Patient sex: F
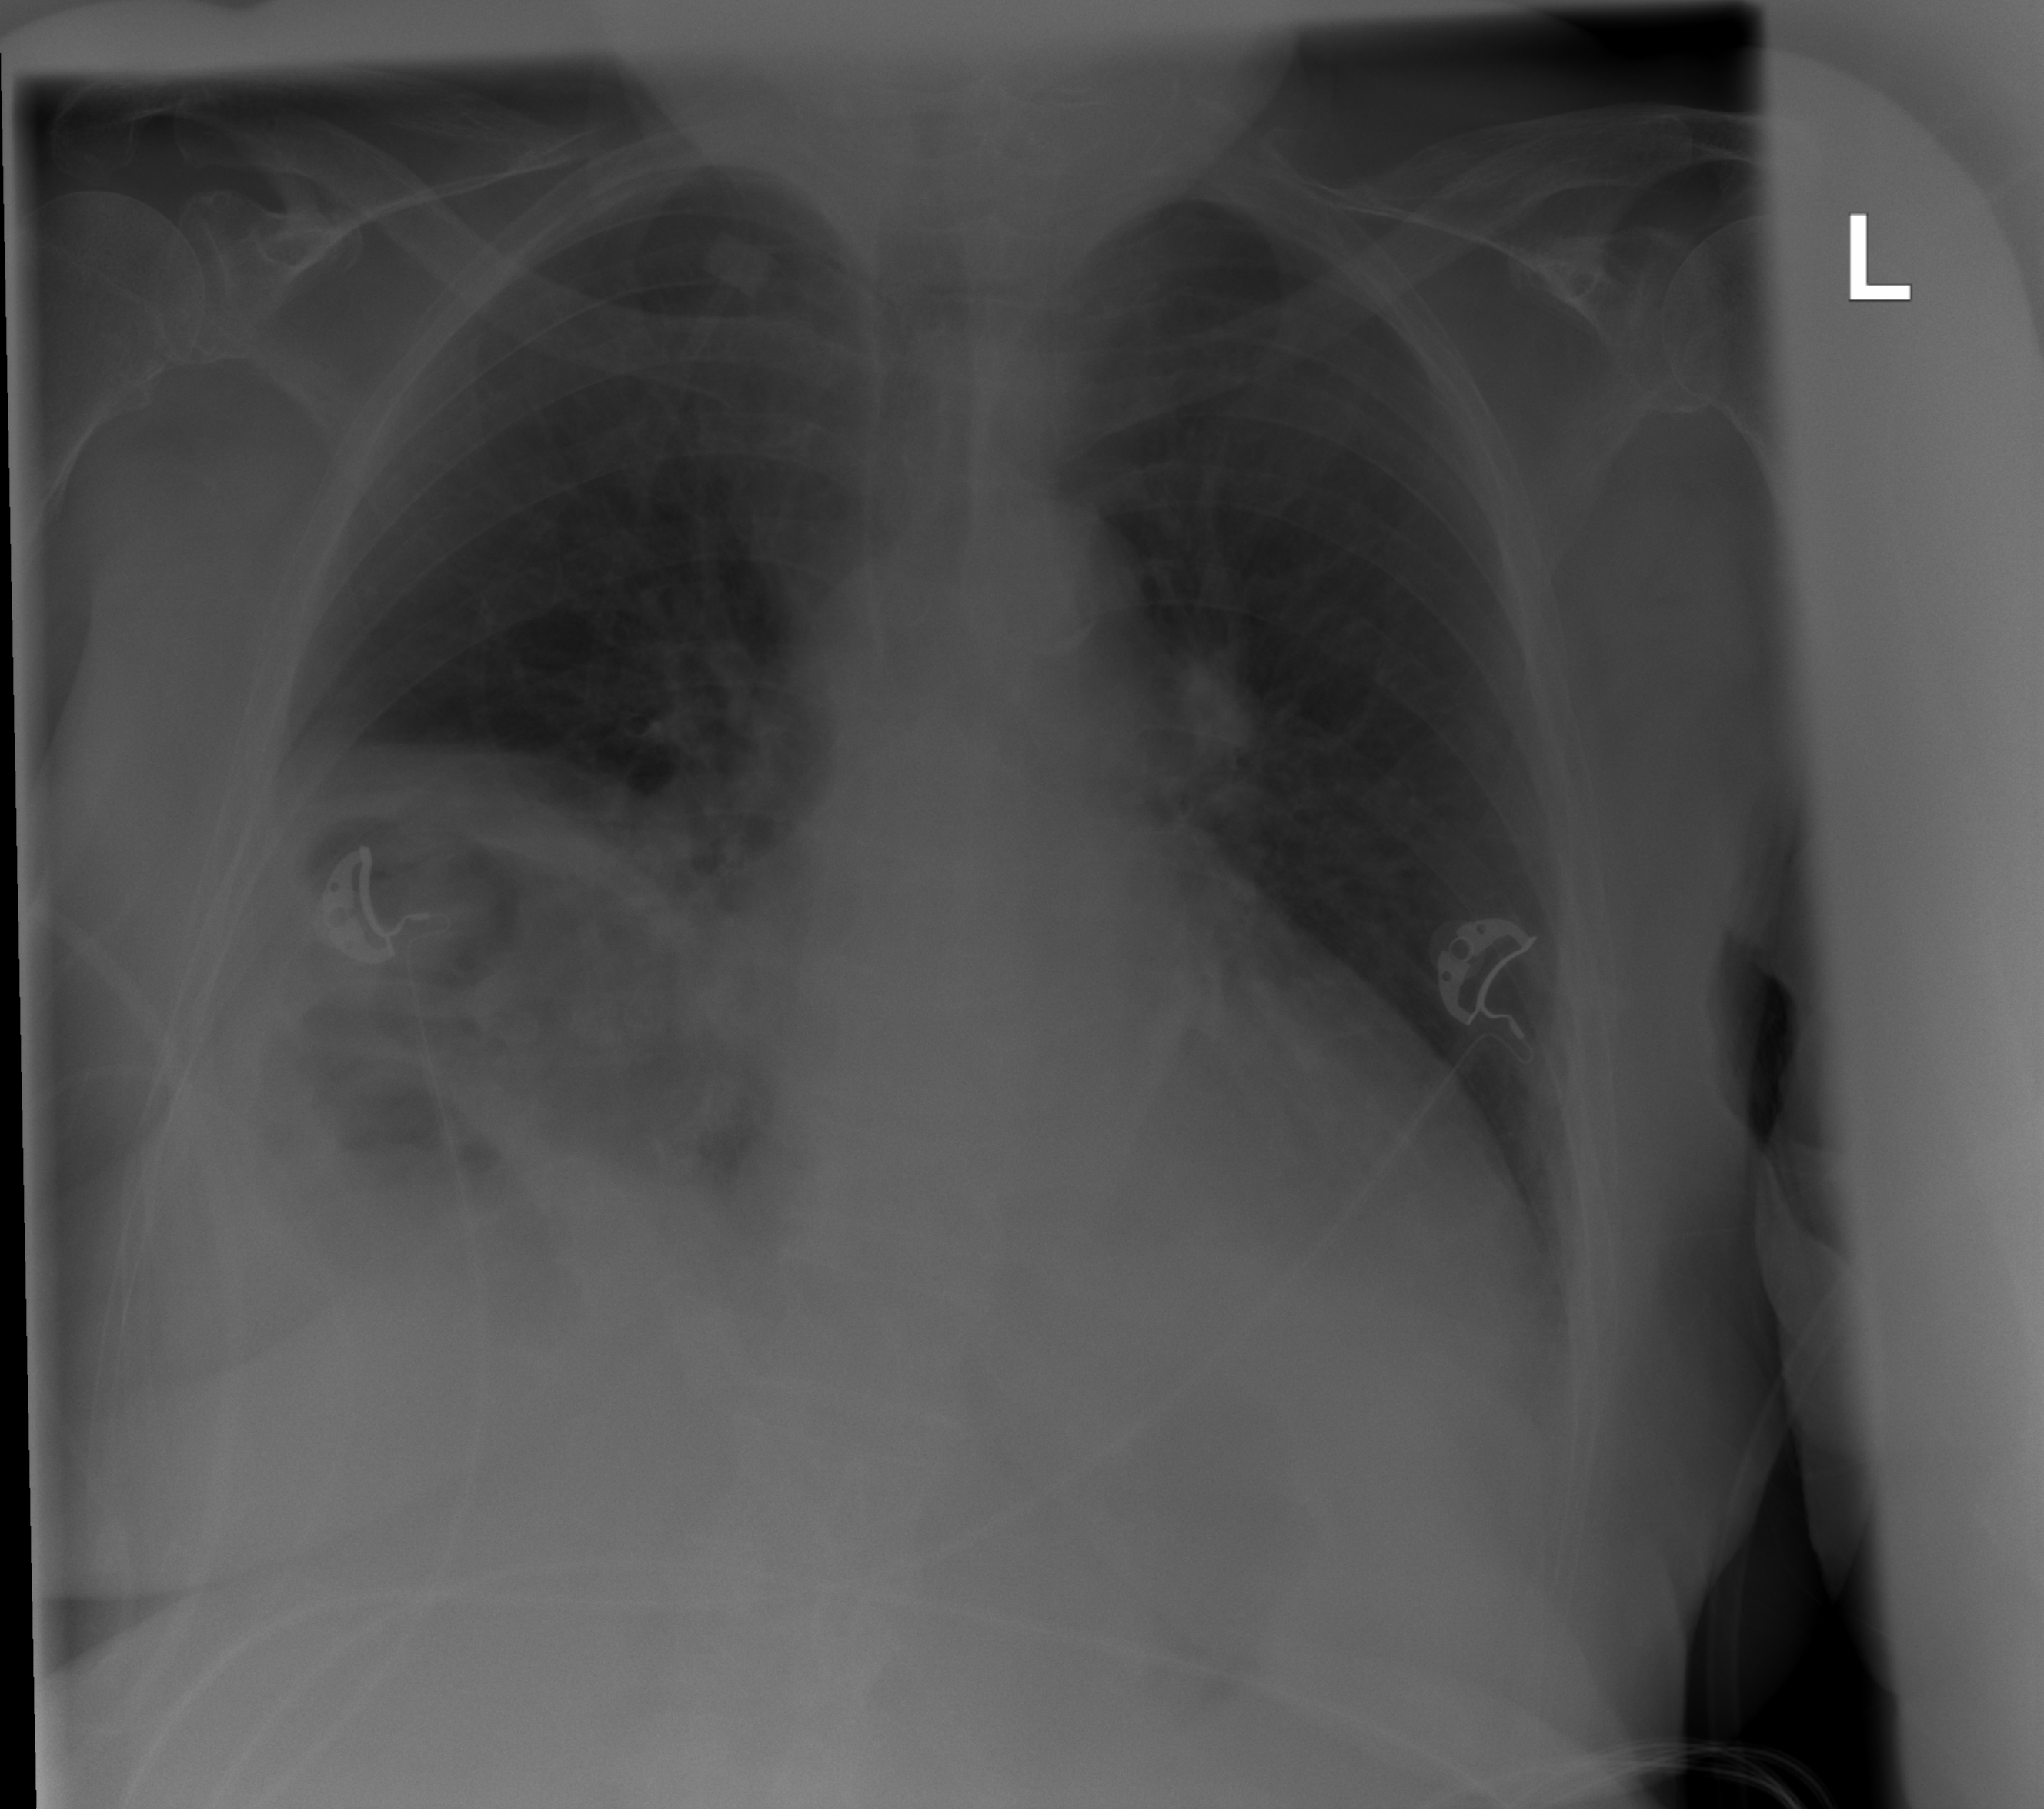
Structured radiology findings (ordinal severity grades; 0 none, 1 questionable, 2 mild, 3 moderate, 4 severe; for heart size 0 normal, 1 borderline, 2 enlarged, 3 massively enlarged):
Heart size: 2
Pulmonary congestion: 0
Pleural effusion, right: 2
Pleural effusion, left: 0
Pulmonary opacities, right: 2
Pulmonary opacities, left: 0
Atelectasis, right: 3
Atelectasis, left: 0